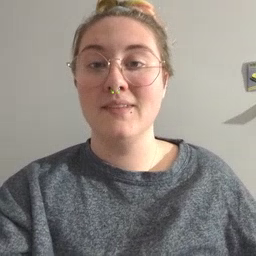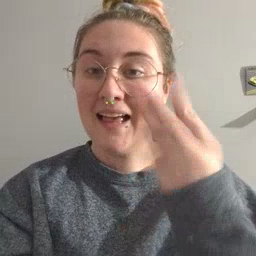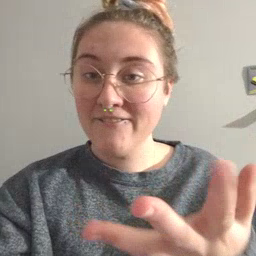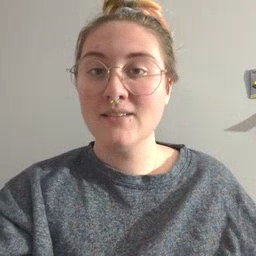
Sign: give